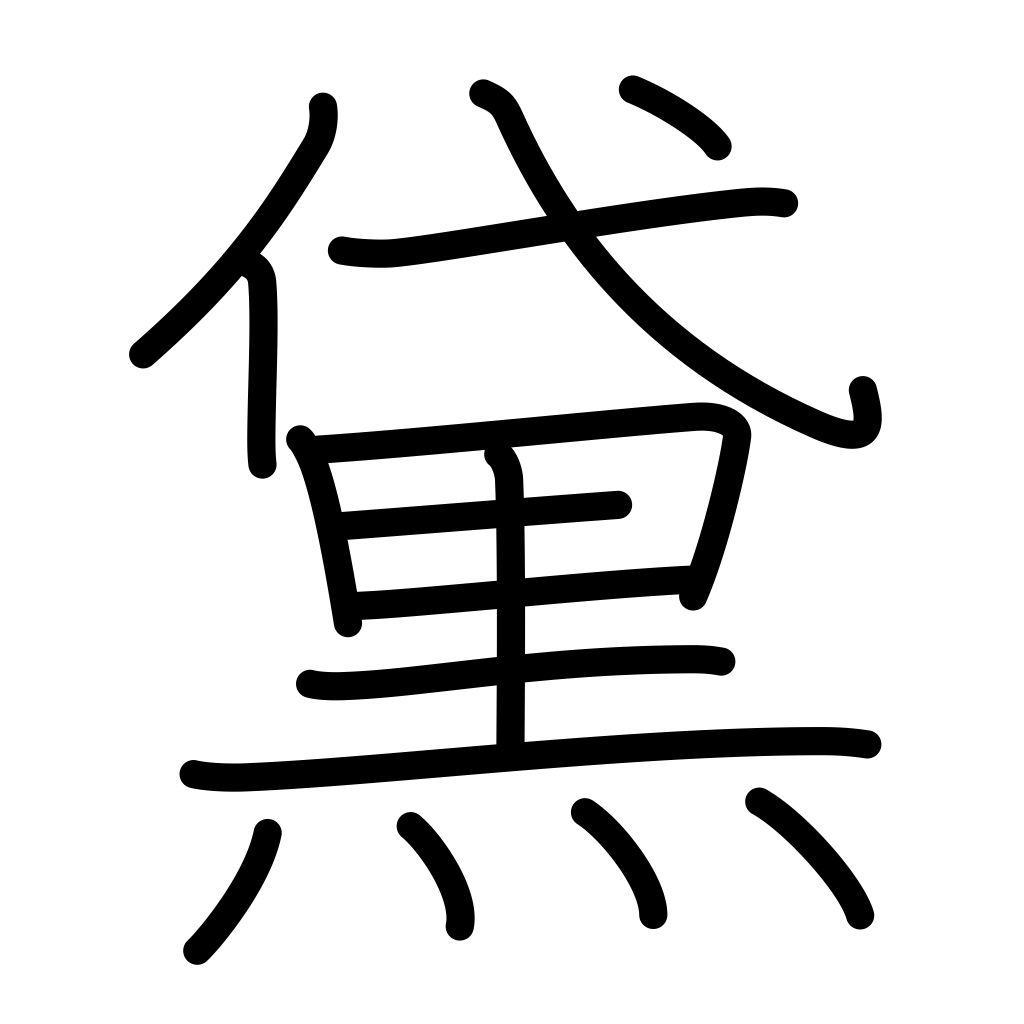
Meaning: blackened eyebrows